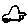
Label: car